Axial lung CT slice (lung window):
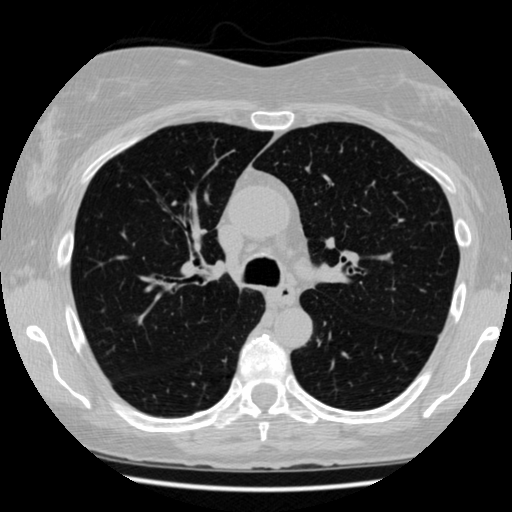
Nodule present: no